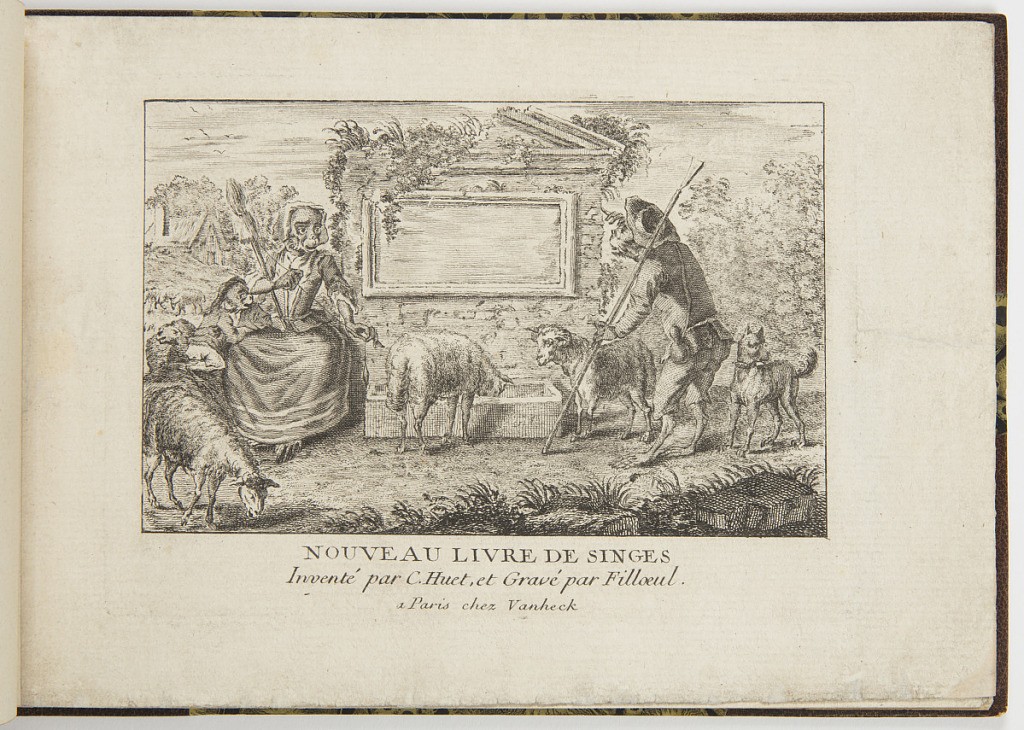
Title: Title Page
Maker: Christophe Huet, French, 1695 – 1759
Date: mid- 18th century
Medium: Etching and engraving on laid paper
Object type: Print
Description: Title page for a series of singerie scenes after Huet. The central vignette shows three monkeys dressed as shepherds, one male, one female and a child, in a landscape with a farm in the background and sheep around them. In the center a partly ruined wall with a pediment and blank plaque, where a sheep is drinking from a basin below. The standing monkeys are on either side of the drinking basin. The title is lettered below.